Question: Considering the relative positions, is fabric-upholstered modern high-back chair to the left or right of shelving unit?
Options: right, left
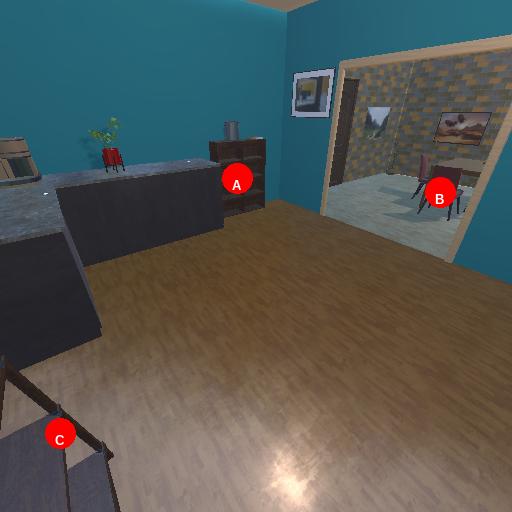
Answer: right